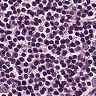
Metastatic tissue present: no